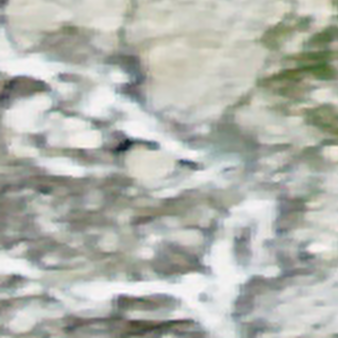
Label: bouldering_area